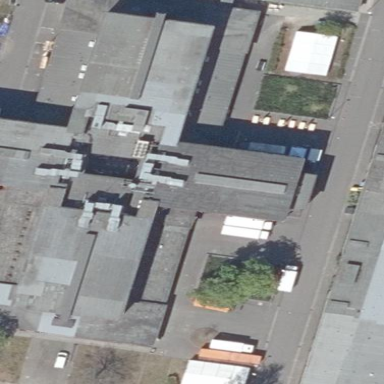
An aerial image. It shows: Commercial building.